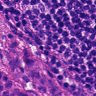
Metastatic tissue present: yes